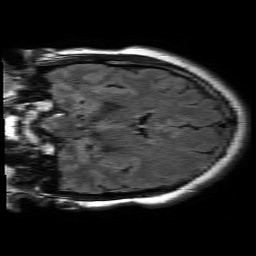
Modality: FLAIR
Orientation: coronal
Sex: male
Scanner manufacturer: philips
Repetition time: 11 s
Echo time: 0.125 s